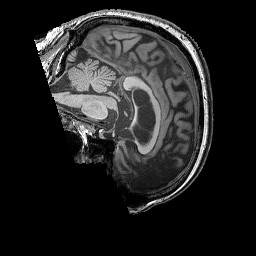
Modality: T1w
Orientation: sagittal
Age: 71
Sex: male
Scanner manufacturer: siemens
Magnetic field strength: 3 T
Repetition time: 2.25 s
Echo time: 0.00411 s